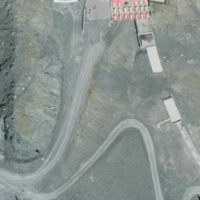
EUNIS habitat code: 31
Species observed at this site:
Corvus corone
Oenanthe oenanthe
Epilobium anagallidifolium
Anthus spinoletta
Saxifraga aizoides
Pyrrhocorax graculus
Gentianella campestris
Corvus corax
Motacilla alba
Lagopus muta